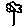
Label: flower